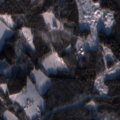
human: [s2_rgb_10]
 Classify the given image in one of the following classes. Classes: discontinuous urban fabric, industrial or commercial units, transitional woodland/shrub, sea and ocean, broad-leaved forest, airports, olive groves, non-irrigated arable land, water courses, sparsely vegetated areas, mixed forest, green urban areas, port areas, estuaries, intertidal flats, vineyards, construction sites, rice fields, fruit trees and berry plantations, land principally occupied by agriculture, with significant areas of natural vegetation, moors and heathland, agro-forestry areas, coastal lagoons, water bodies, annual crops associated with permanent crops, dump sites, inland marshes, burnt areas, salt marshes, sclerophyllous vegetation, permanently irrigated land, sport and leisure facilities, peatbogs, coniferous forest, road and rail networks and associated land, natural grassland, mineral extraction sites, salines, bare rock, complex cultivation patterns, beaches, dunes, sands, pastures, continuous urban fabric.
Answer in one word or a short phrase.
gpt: coniferous forest, mixed forest, transitional woodland/shrub, water bodies